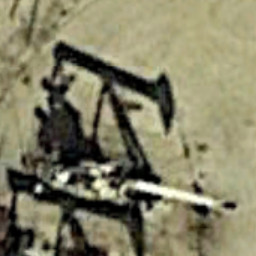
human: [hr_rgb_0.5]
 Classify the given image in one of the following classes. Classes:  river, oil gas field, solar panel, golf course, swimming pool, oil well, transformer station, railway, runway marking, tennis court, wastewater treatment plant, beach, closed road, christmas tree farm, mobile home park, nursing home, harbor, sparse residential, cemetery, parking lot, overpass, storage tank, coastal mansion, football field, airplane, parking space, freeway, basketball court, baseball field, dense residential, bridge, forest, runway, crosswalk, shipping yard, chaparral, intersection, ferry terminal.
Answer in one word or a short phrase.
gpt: oil well